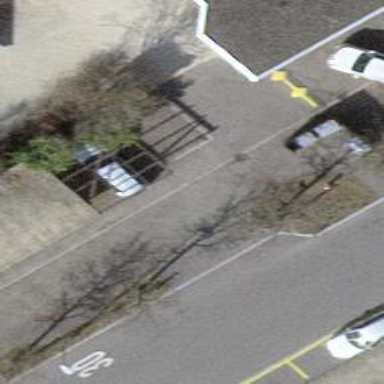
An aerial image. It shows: Road serving as parking aisle.